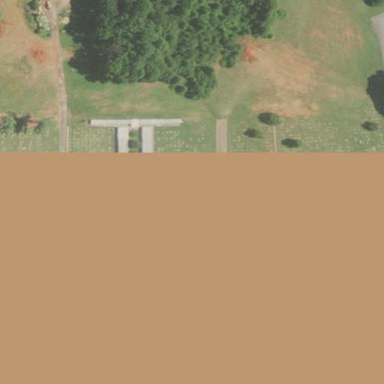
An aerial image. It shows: Graveyard.